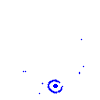
Particle: pion